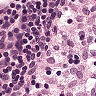
Metastatic tissue present: no